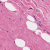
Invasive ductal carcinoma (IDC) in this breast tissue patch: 0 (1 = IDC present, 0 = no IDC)